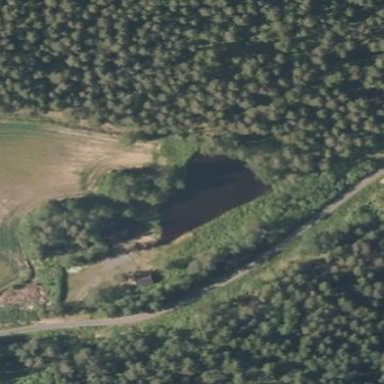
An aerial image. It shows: Peaceful pond surrounded by nature.